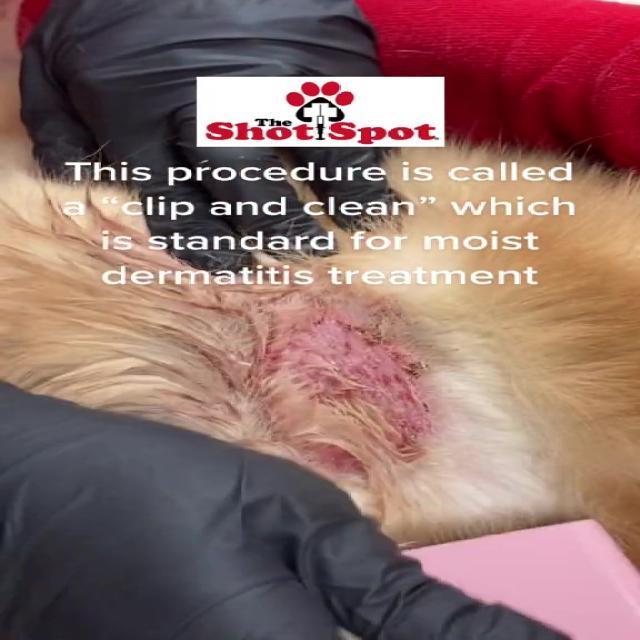
Canine dermatitis — inflammation of the skin presenting with erythema, pruritus, papules, and excoriation. May be allergic, contact, or atopic in origin.